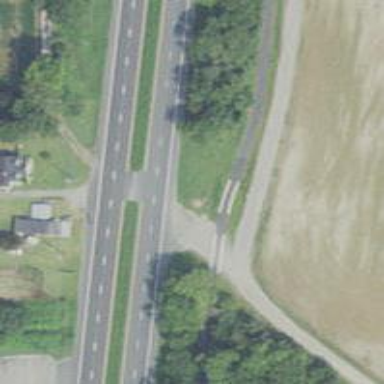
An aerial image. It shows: This image shows trunk highway that functions as expressway.